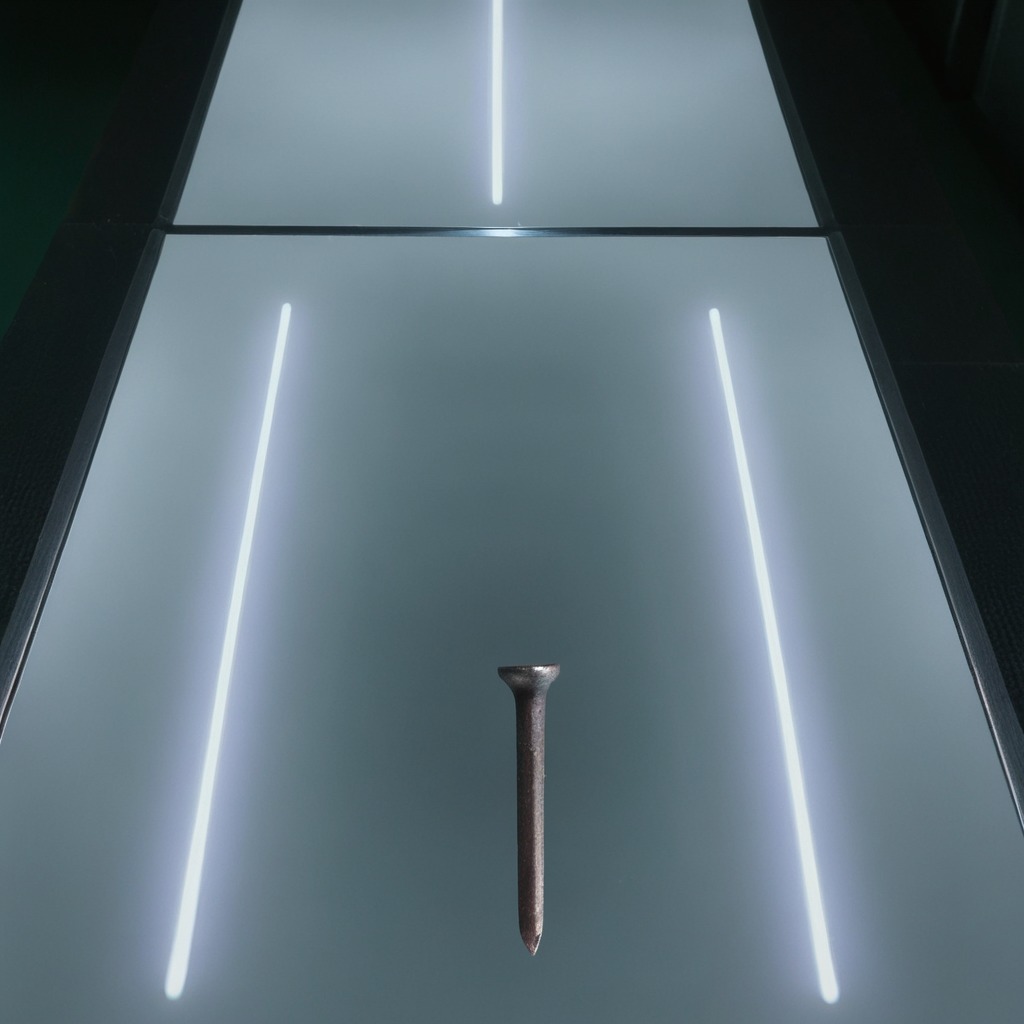
A nail is lying on the table in the railway signal maintenance room.